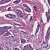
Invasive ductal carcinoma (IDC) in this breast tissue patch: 1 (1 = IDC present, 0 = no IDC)